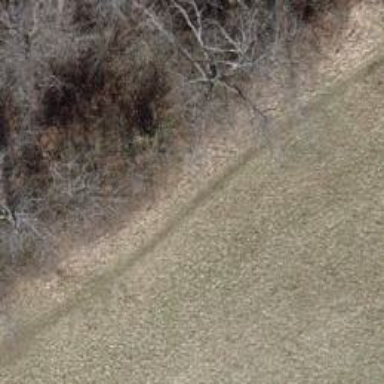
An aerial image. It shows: Path.